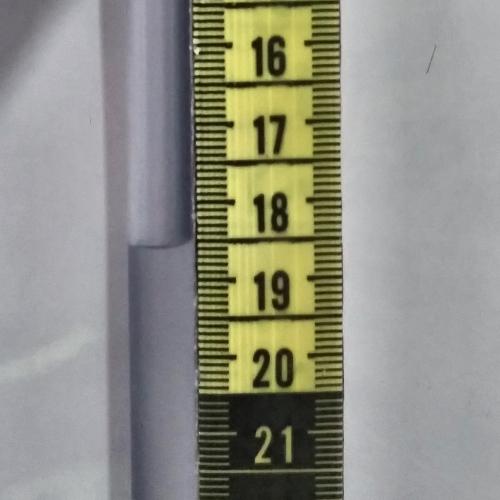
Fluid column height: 18.5 cm